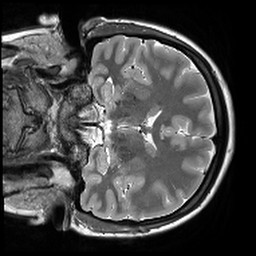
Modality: T2starw
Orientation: coronal
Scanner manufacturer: siemens
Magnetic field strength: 3 T
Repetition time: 9.86 s
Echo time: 0.05 s